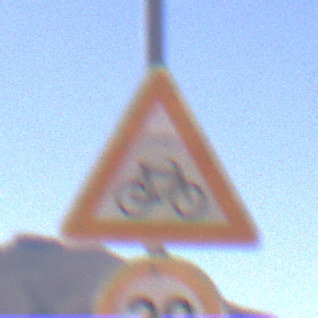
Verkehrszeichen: RadverkehrLinks
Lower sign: Geschwindigkeit30
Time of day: Midday
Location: Outdoor (Nature)
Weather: Clear
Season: NotSpecified
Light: Natural